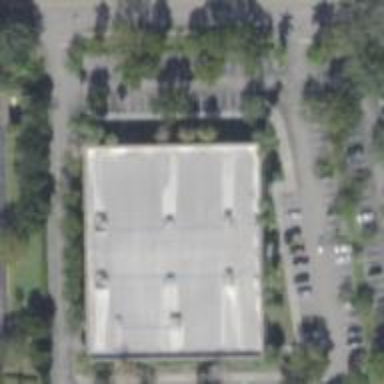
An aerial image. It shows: Building.